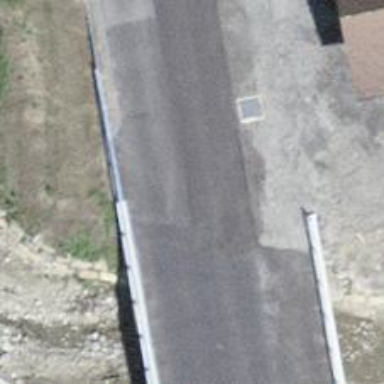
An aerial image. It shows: Secondary road crossing bridge.